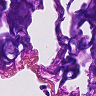
Metastatic tissue present: no